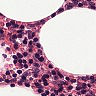
Metastatic tissue present: no